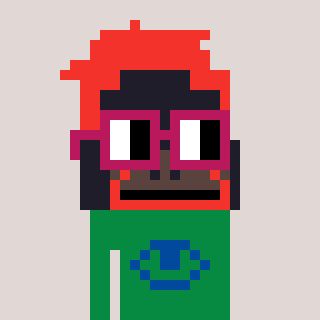
a pixel art character with square dark red glasses, a orangutan-shaped head and a green-colored body on a warm background